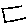
Label: square